Field crop: maize
Growth stage: 1
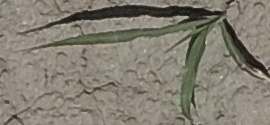
Species: sorghum